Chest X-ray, PA view. Patient: 58 years old, sex M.
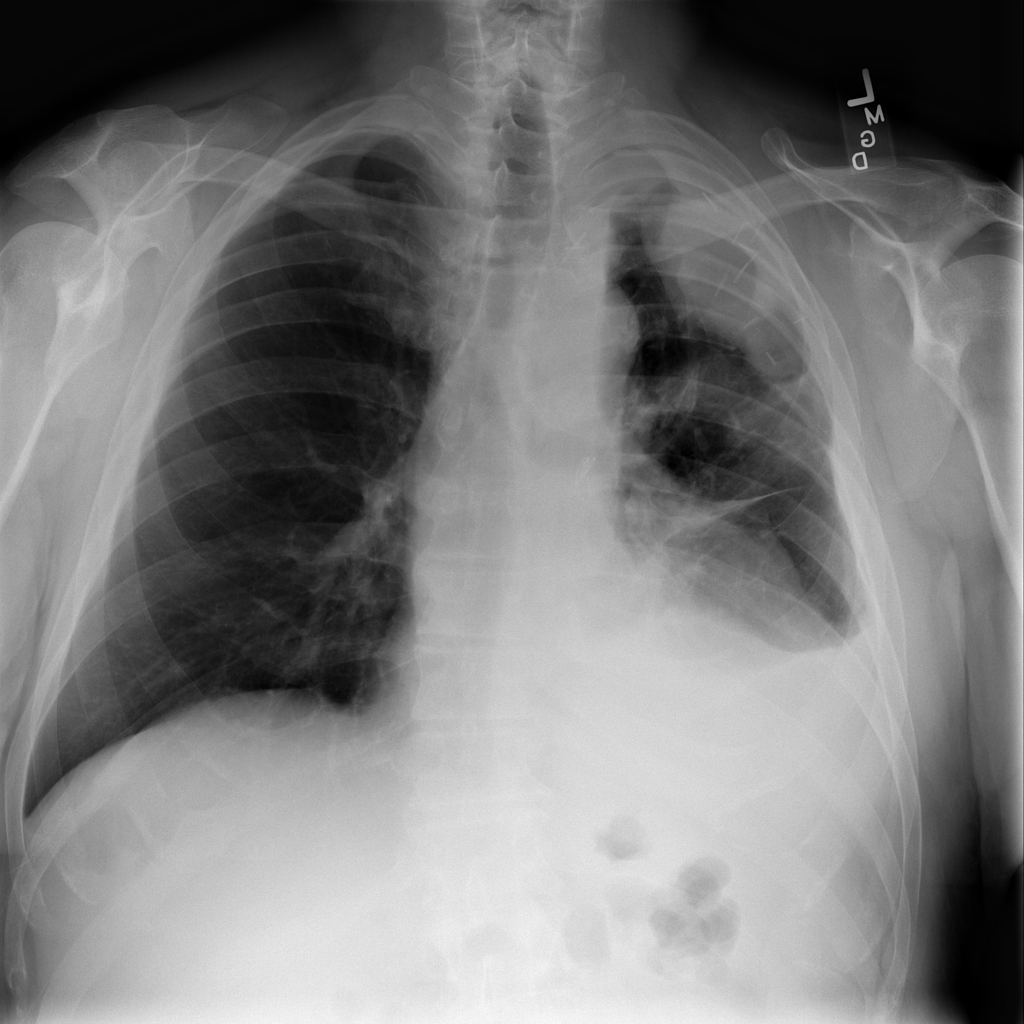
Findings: Effusion, Mass, Pleural_Thickening